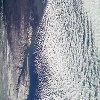
Label: cloud